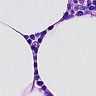
Metastatic tissue present: no